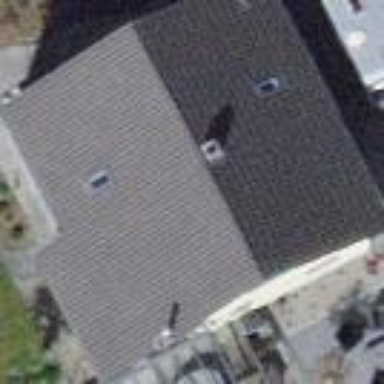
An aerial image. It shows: Detached building.